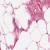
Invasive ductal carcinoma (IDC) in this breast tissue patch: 0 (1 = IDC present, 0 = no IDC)